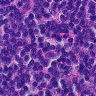
Metastatic tissue present: no